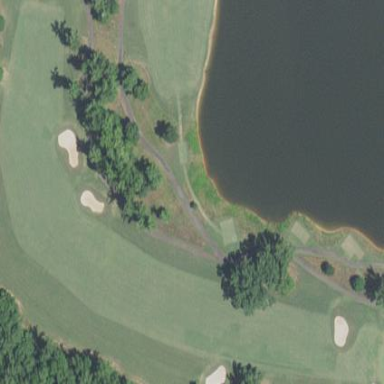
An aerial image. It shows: Scenic golf fairway.